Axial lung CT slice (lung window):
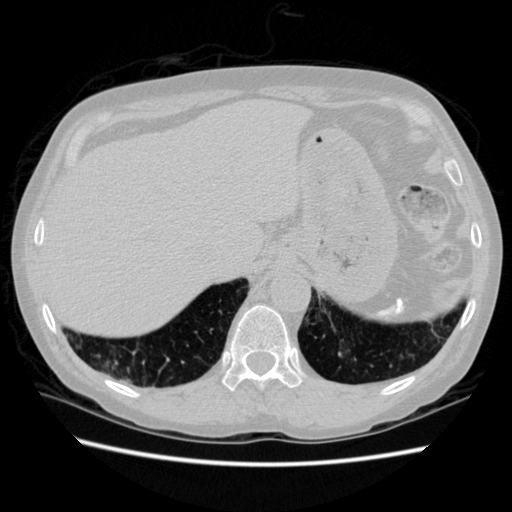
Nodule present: no